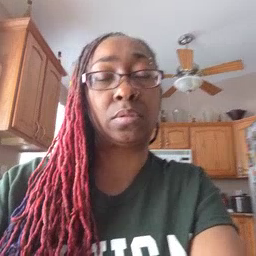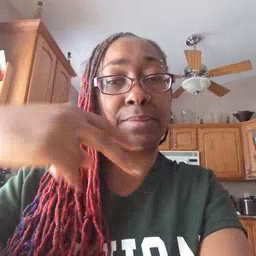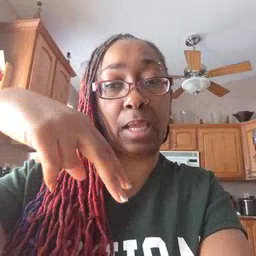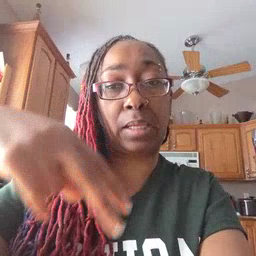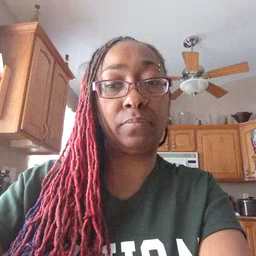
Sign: dance